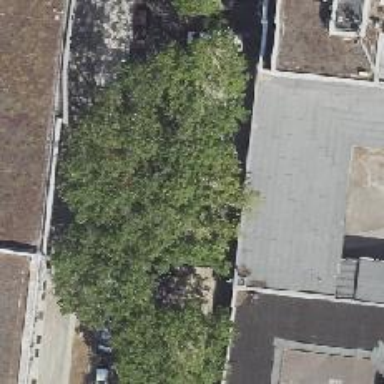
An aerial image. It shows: Deciduous tree with broadleaved leaves.